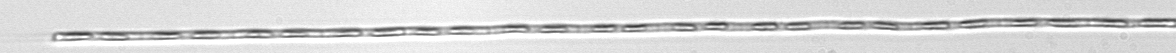
Label: Leptocylindrus